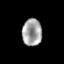
Tissue: prostate
Cell type: T cells
Senescence score: 0.3332
Nuclear area (px): 523
Mean DAPI intensity: 162.317